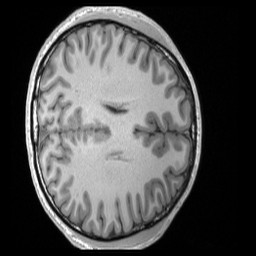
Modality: T1w
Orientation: axial
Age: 37
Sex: male
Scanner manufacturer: siemens
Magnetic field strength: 3 T
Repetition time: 2.4 s
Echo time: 0.00224 s